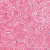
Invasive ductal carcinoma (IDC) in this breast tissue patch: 0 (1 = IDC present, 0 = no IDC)